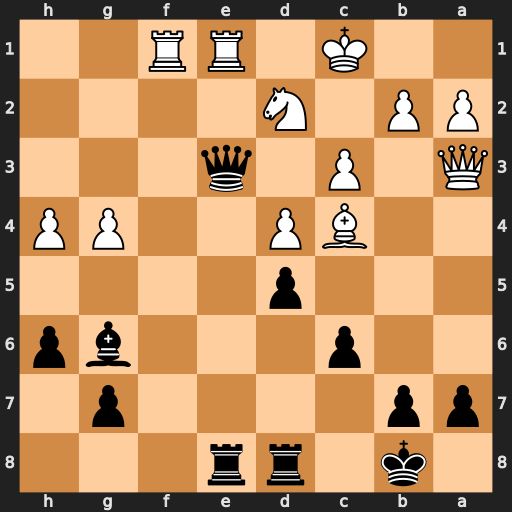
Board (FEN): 1k1rr3/pp4p1/2p3bp/3p4/2BP2PP/Q1P1q3/PP1N4/2K1RR2
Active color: b
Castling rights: -
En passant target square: -
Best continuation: Qxe1+ Rxe1 Rxe1#